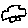
Label: car